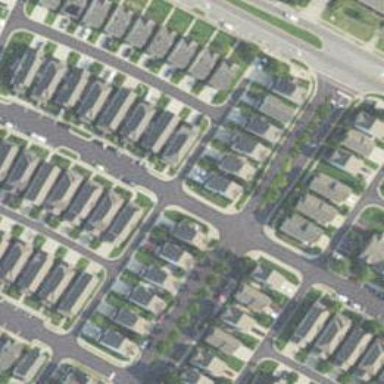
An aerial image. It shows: Residential road.